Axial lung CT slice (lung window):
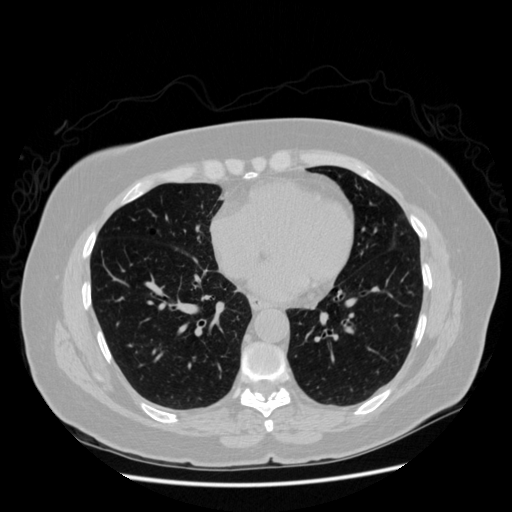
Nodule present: no